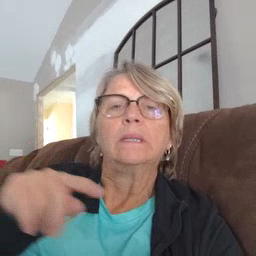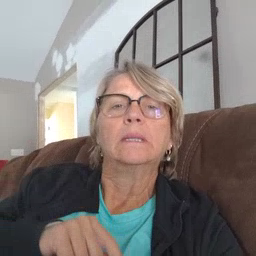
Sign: toy